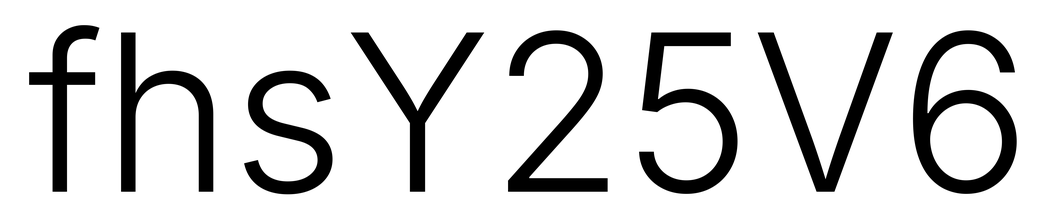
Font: Inter_Light